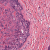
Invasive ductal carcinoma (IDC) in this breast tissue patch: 1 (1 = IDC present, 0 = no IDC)